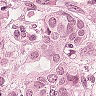
Metastatic tissue present: yes